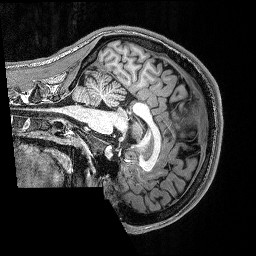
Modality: T1w
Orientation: sagittal